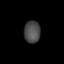
Tissue: lung
Cell type: Endothelial cells
Senescence score: 0.5434
Nuclear area (px): 355
Mean DAPI intensity: 73.837